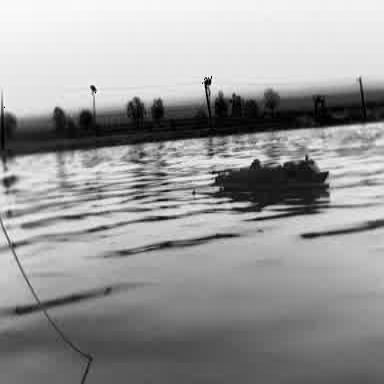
There is a container_ship in the infrared image.